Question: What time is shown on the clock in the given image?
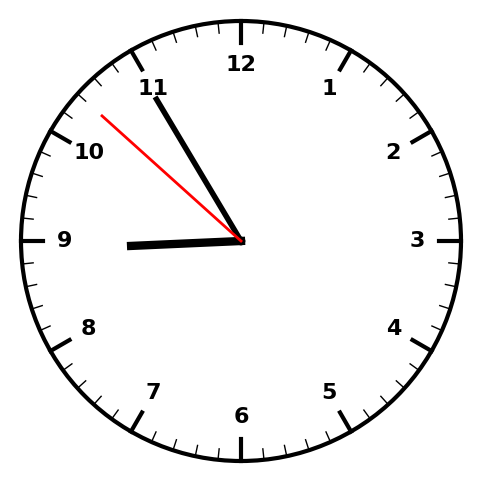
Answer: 08:54:52